Question: [
I have made a scatter plot with 3 different datasets. I want the lines between the points (in the same x-axis) to join such as to form the graph above.
<URL>
This is how it looks right now, all I wanna do is to join them by a line. Is it possible with MPAndroid chart? I am currently using that library.
I tried to use combinedchart, but the result is this:
<URL>
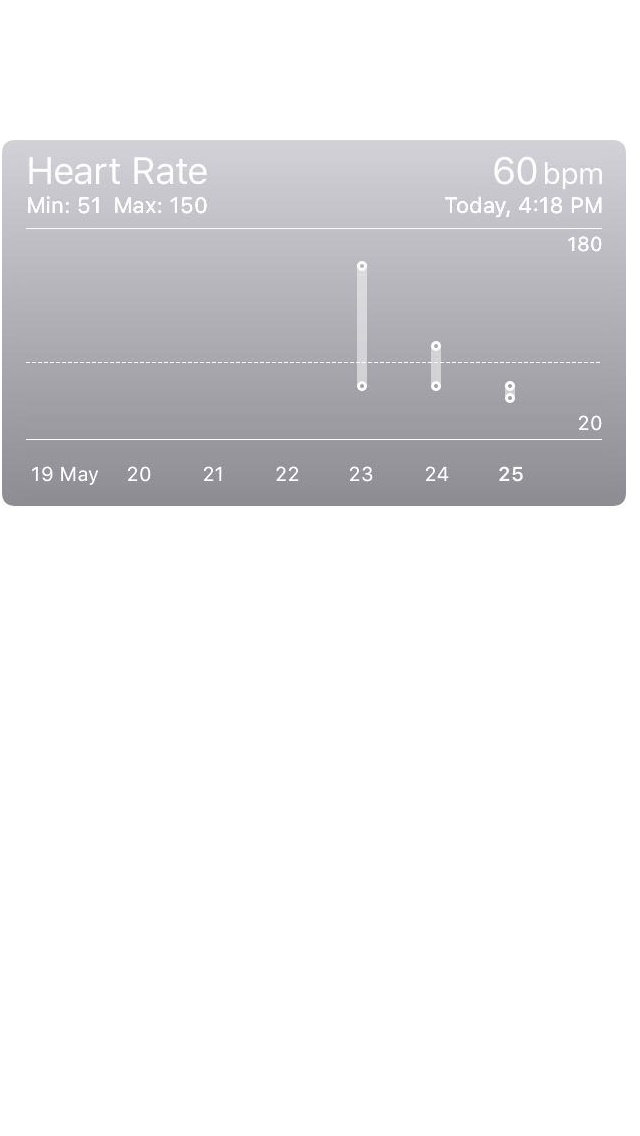
Answer: Got it! I used a candlechart. That worked like a charm. Except I just had to put my high and low values.
'''
CandleDataSet dataSet1 = new CandleDataSet(entries,"hr");
CandleData candleData = new CandleData(time_steps,dataSet1);
candleStickChart.setData(candleData);
candleStickChart.setDrawGridBackground(false);
candleStickChart.getAxisLeft().setDrawGridLines(false);
candleStickChart.getXAxis().setDrawGridLines(false);
candleStickChart.getAxisRight().setDrawGridLines(false);
candleStickChart.setDrawBorders(false);
candleStickChart.getXAxis().setTextColor(Color.parseColor("#FFF37D63"));
candleStickChart.setBackgroundColor(Color.TRANSPARENT);
candleStickChart.getLegend().setEnabled(false);
candleStickChart.setDescription("");
candleStickChart.getAxisLeft().setTextColor(Color.parseColor("#FFF37D63"));
candleStickChart.getAxisRight().setEnabled(false);
candleStickChart.getXAxis().setPosition(XAxis.XAxisPosition.BOTTOM);
candleStickChart.setPinchZoom(false);
candleStickChart.setDoubleTapToZoomEnabled(false);
'''